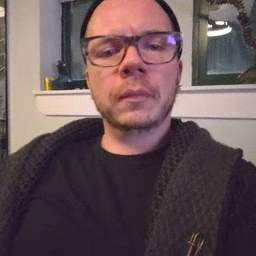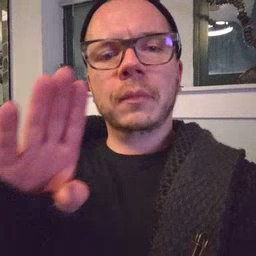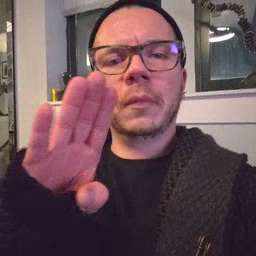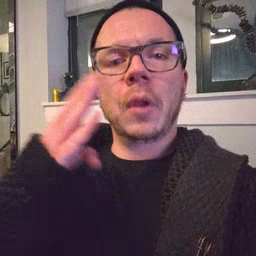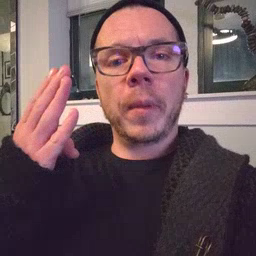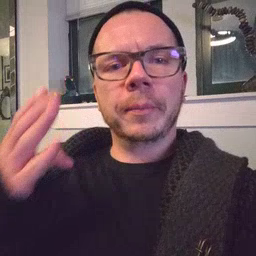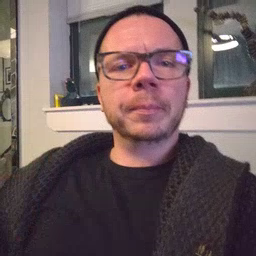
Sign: open